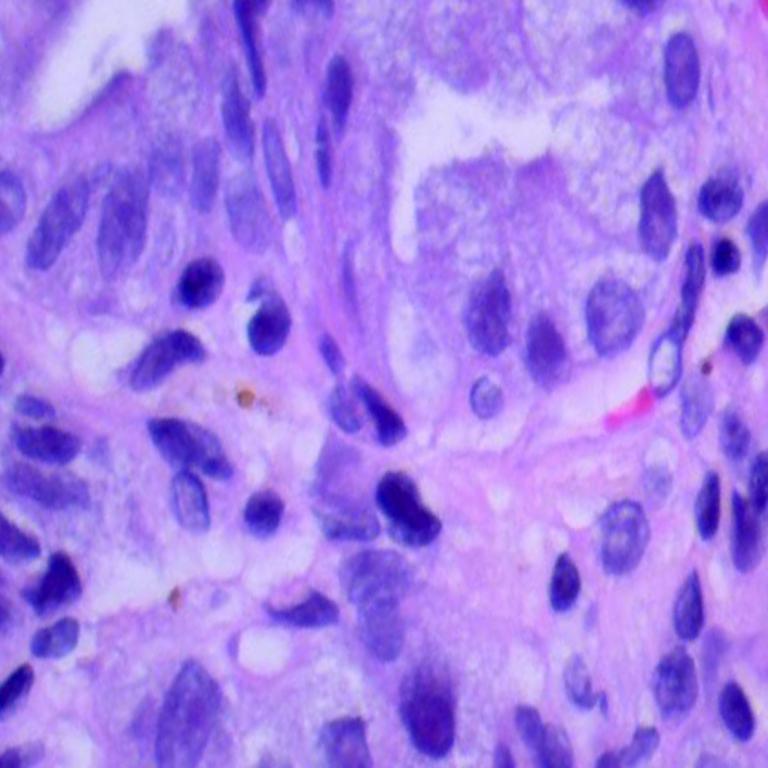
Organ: lung
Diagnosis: adenocarcinomas